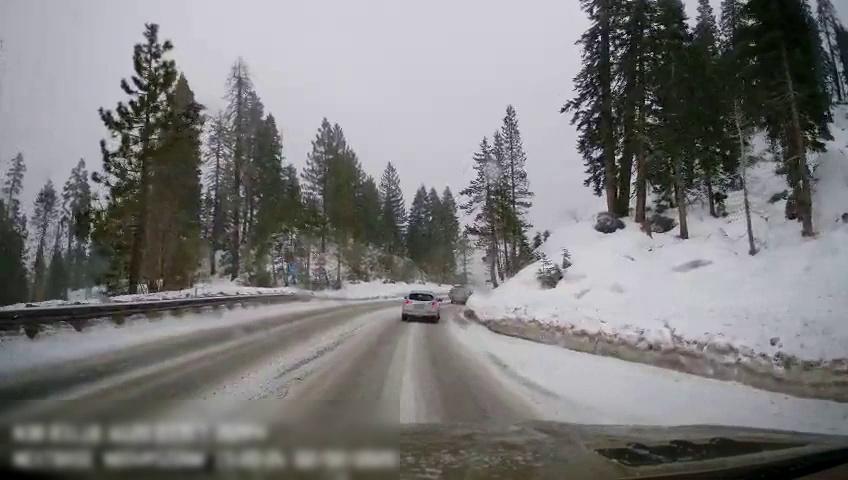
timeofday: Day
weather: Snowy
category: Drivable Space
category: Vehicles | SUV
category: Vehicles | Car